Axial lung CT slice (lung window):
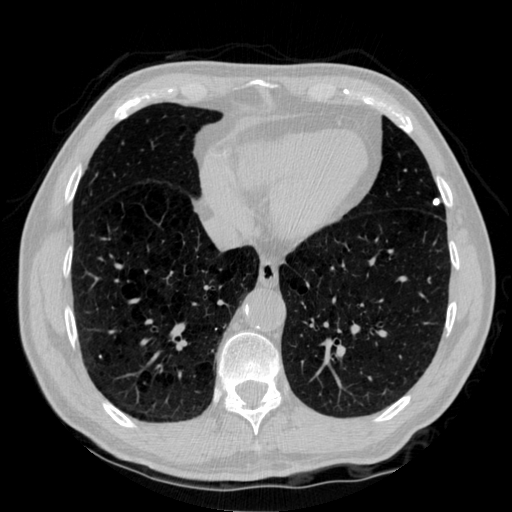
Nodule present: yes
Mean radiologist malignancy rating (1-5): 1